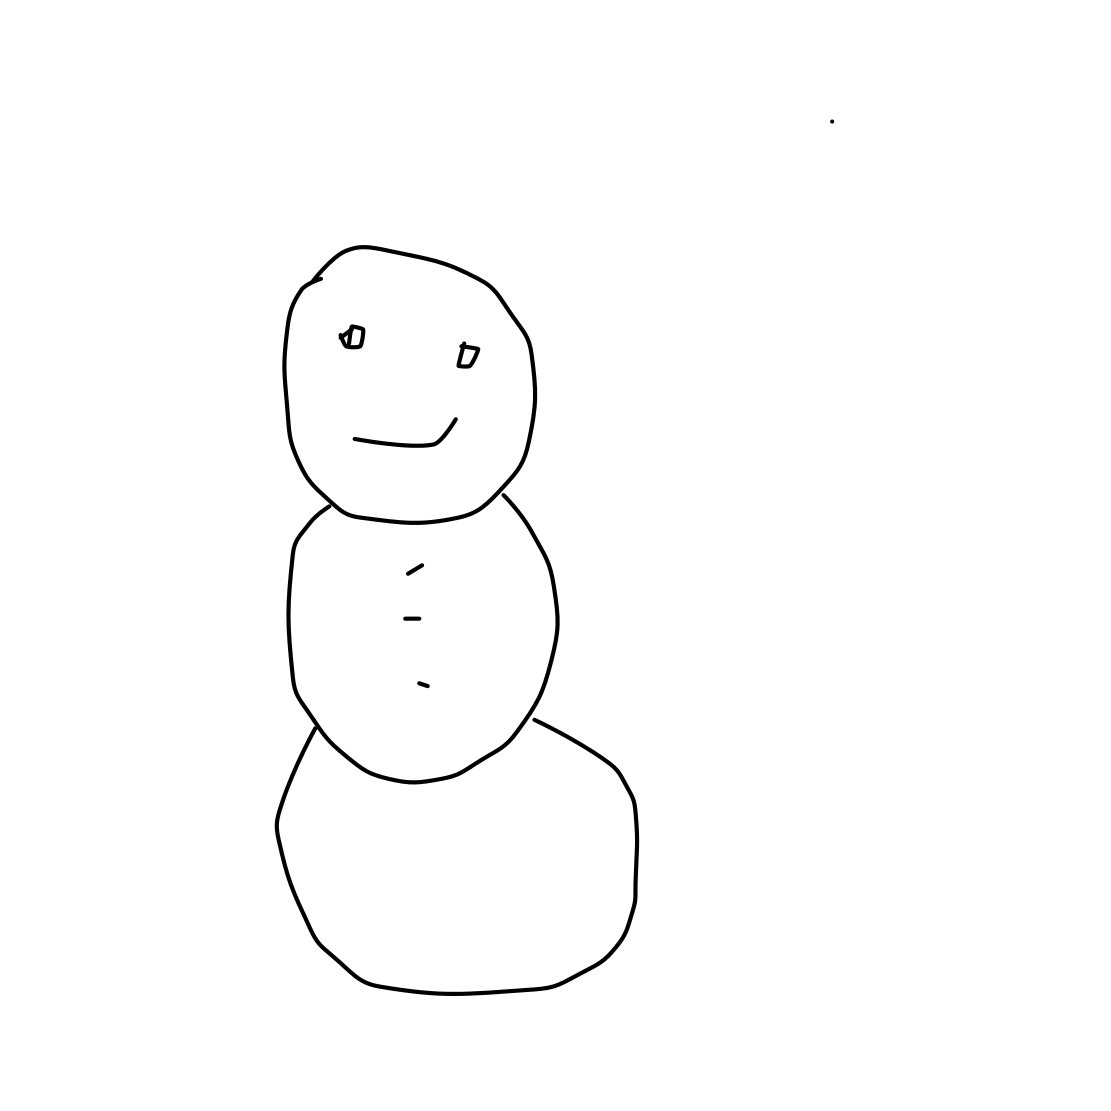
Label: snowman